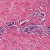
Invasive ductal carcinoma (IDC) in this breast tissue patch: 0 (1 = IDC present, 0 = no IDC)